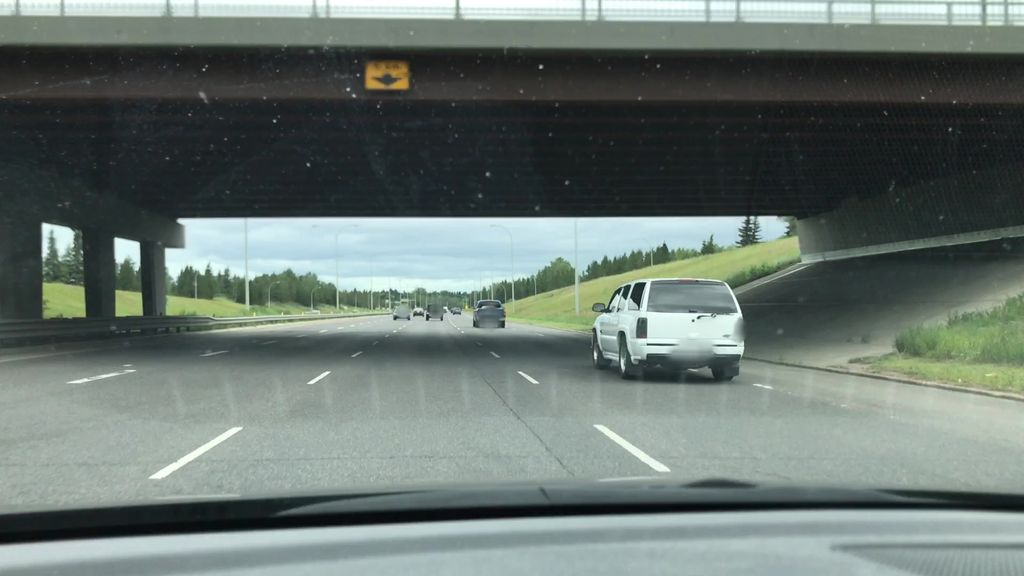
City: edmonton